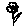
Label: flower